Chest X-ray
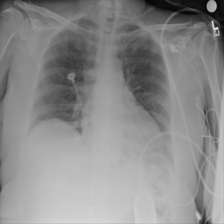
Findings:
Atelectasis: negative
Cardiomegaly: negative
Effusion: negative
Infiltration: negative
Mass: negative
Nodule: negative
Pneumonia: negative
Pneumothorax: negative
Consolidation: negative
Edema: negative
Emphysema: negative
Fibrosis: negative
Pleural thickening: negative
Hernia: negative